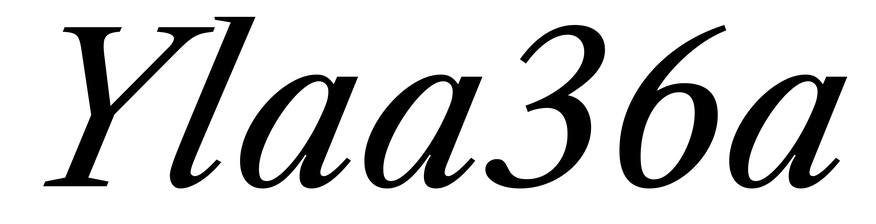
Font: LibreCaslonText-Italic_Italic